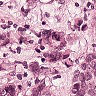
Metastatic tissue present: yes